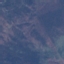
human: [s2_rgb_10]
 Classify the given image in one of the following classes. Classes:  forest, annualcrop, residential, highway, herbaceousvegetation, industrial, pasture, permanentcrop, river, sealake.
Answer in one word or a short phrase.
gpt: HerbaceousVegetation